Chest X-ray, AP view. Patient: 58 years old, sex M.
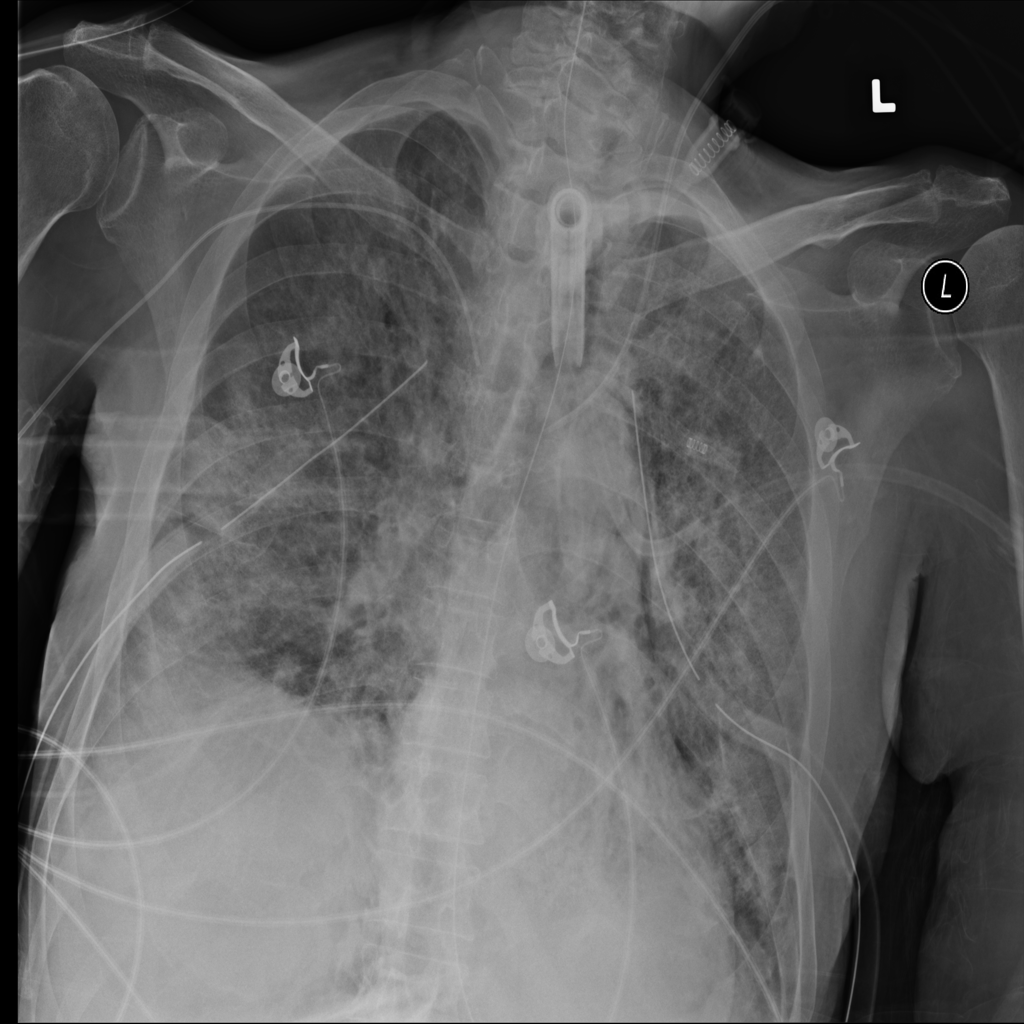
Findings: No Finding